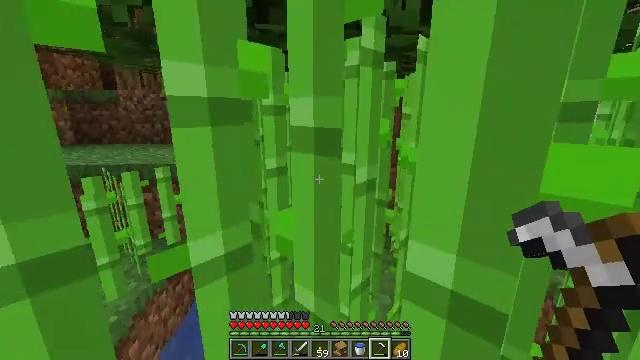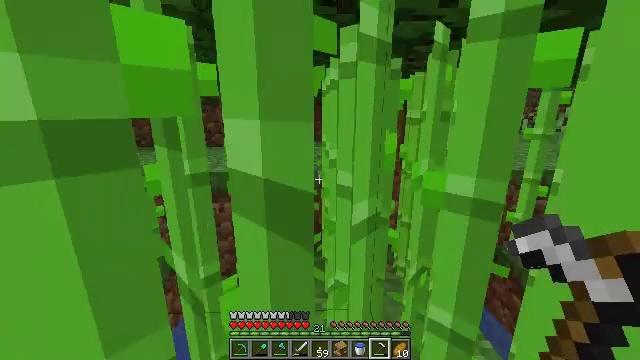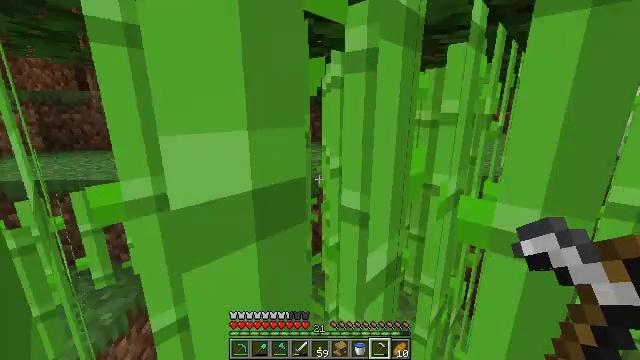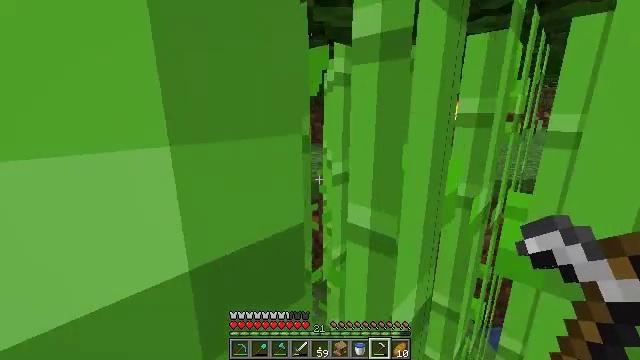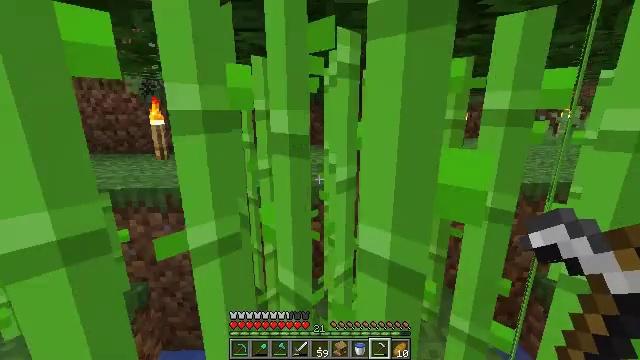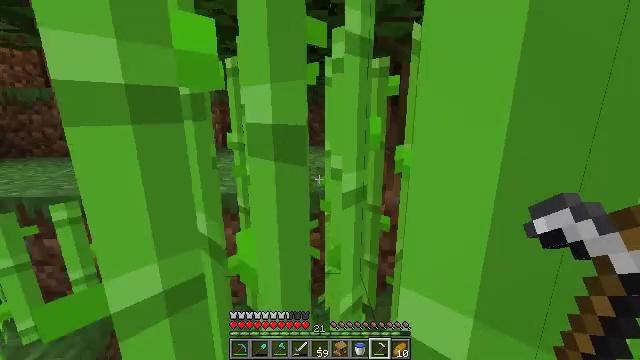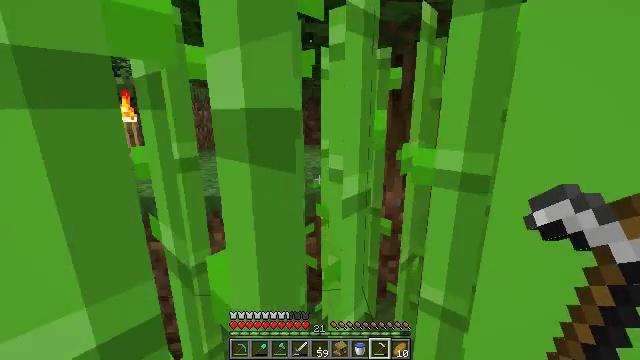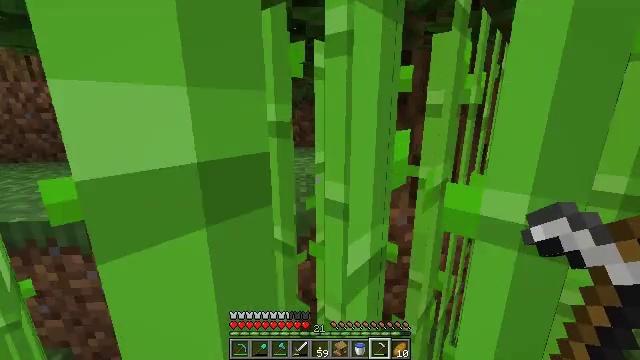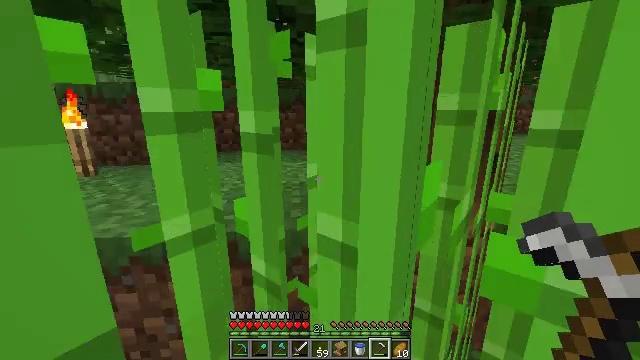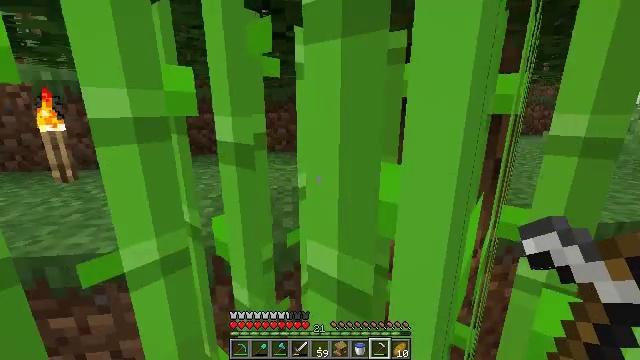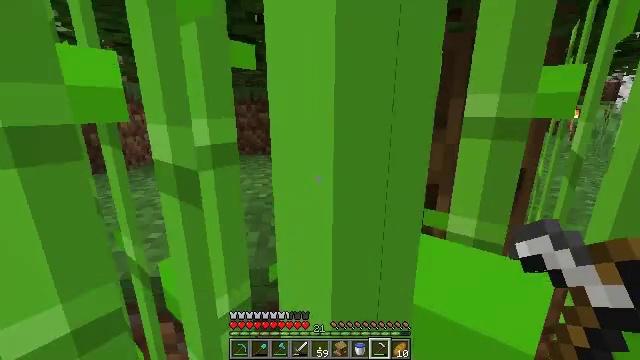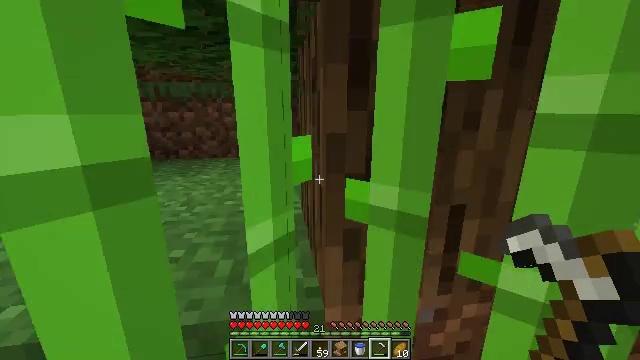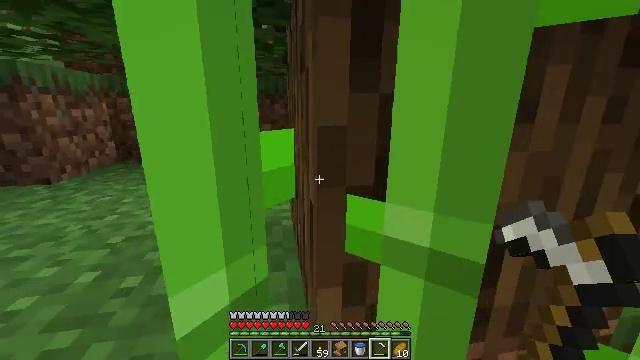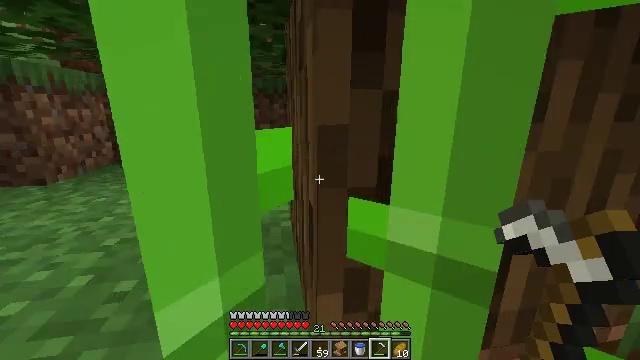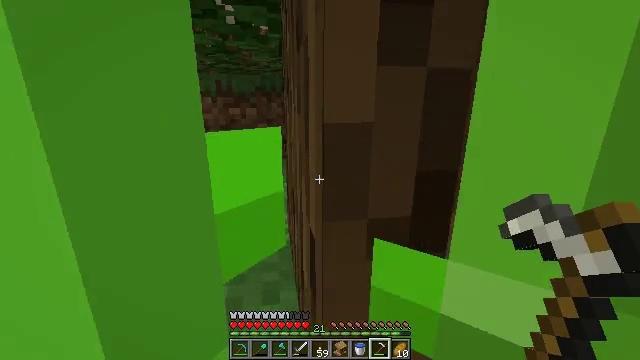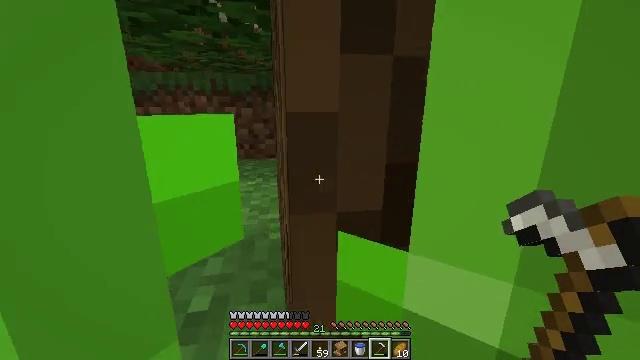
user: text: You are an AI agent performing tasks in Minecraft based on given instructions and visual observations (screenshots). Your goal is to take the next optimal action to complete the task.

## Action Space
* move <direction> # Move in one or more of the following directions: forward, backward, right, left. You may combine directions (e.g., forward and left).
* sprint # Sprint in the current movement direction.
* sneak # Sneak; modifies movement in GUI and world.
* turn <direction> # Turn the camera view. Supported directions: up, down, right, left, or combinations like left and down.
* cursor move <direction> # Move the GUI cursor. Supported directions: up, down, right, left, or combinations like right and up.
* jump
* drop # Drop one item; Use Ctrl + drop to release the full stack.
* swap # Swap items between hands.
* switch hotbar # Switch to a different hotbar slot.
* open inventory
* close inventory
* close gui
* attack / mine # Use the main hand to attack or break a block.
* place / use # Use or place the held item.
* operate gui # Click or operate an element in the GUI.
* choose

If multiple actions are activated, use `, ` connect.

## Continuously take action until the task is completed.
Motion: motion action
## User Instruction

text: Cut down the sugar cane stalks.
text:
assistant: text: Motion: move forward
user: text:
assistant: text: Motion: move forward
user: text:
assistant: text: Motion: move forward
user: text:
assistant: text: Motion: move forward
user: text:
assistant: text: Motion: move forward
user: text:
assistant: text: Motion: move forward
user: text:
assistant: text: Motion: move forward, turn right
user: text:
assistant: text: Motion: move forward, turn right
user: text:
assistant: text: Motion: move forward, turn right
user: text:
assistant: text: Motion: move forward, turn right
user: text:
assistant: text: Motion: move forward, turn right
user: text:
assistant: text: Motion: move forward, turn right
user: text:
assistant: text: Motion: move forward
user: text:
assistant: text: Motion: move forward
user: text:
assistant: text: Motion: move forward
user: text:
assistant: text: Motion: move forward
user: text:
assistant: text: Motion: no_op
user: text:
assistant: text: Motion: no_op
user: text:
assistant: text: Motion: no_op
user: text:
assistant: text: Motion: move right, turn right and up
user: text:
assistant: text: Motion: move right, turn up
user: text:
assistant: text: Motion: move right, turn up
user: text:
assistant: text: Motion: no_op
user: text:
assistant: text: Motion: move back, turn left
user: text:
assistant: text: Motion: move back, turn left
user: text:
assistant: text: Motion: move back, turn left
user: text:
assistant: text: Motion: move back
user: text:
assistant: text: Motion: move back
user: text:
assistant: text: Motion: turn left
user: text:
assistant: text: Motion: turn left